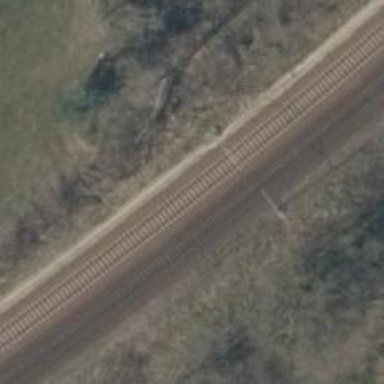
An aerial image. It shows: Railway with electrified contact lines.